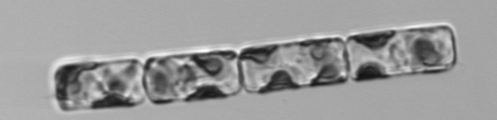
Label: Guinardia_delicatula